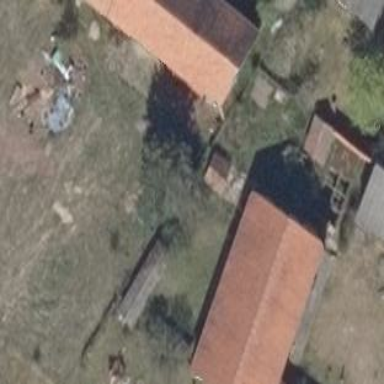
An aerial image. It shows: Rural barn.